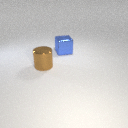
large brown metal cylinder to the left of large blue metal cube